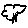
Label: tree